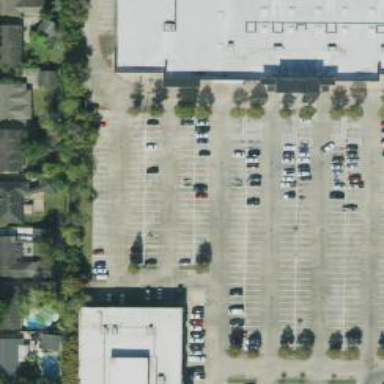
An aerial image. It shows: Parking space is available.